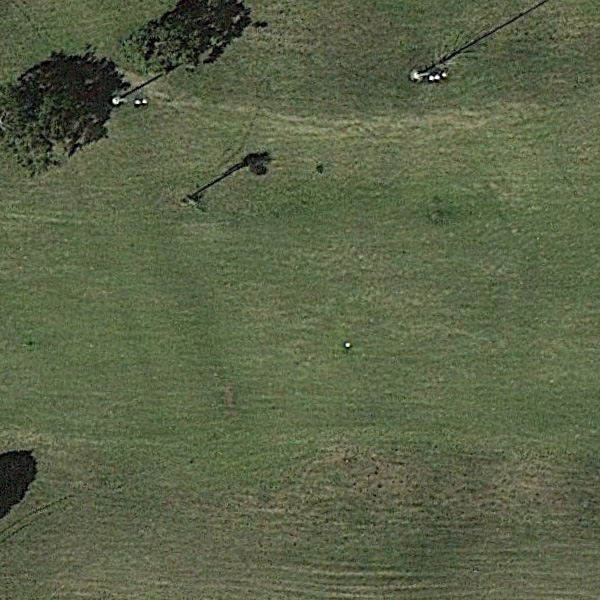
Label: Meadow